Interaction volume radius: 10 \u00c5
Interaction volume height: 35 \u00c5
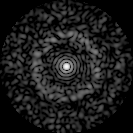
Disorder parameter: 0.8125